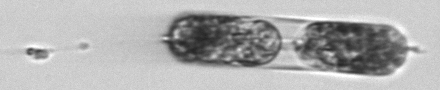
Label: Hemiaulus